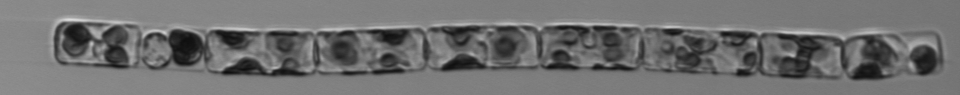
Label: Guinardia_delicatula_TAG_internal_parasite